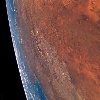
Label: land